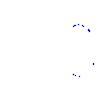
Particle: kaon